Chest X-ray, PA view. Patient: 49 years old, sex F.
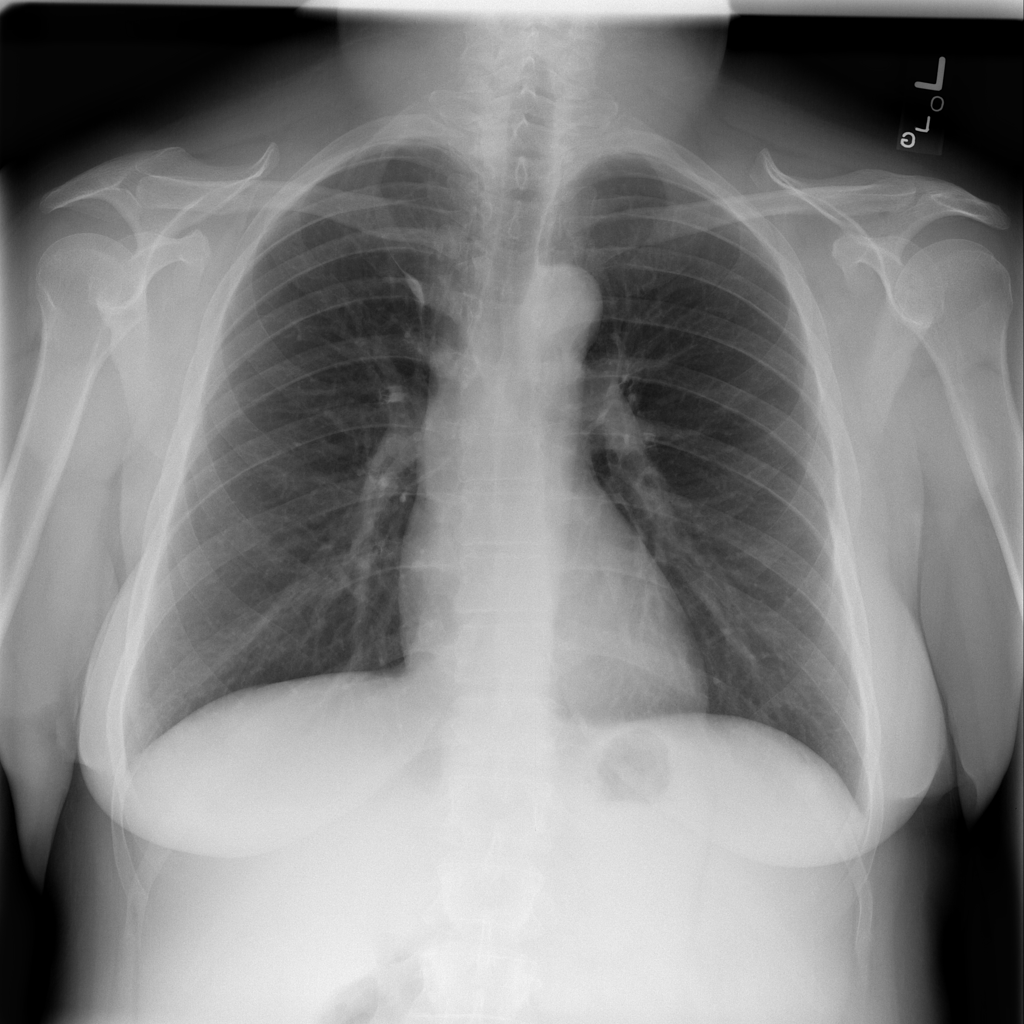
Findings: No Finding